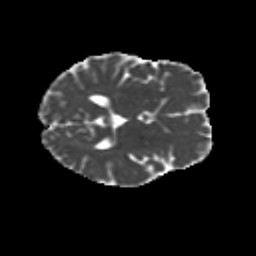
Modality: MD
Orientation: axial
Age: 27
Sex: female
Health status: healthy
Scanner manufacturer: siemens
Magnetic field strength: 3 T
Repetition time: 8.6 s
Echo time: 0.095 s